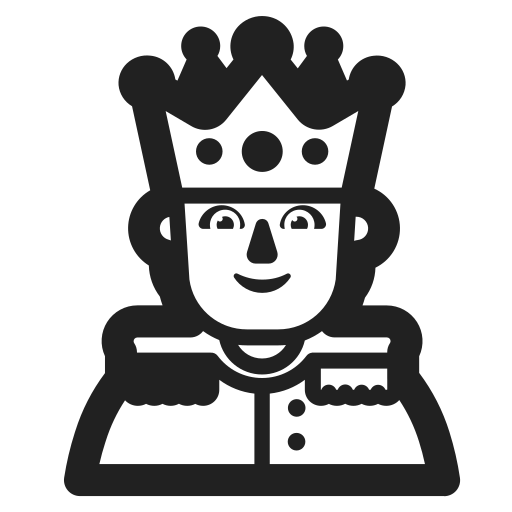
prince high contrast default